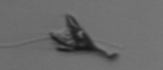
Label: Pyramimonas_longicauda